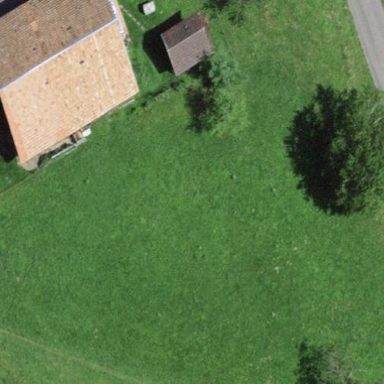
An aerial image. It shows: Gabled roof on farm auxiliary building.